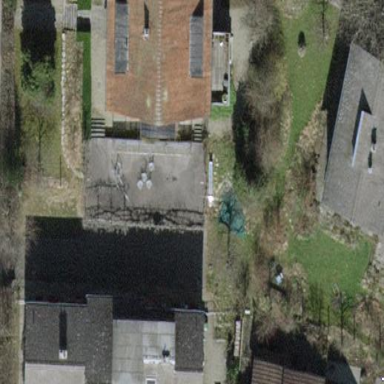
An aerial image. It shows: Group of garages.